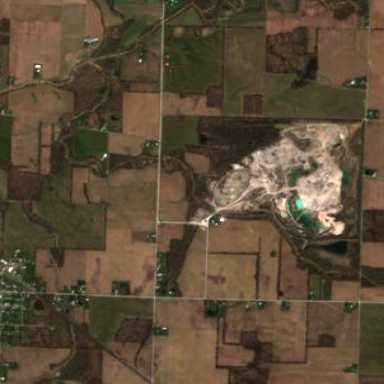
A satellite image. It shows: Quarry area.